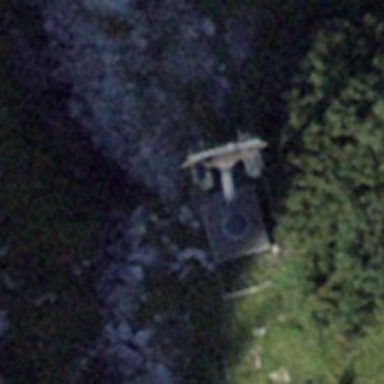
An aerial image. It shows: Pylon used for aerialway.